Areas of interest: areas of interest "Industrial"
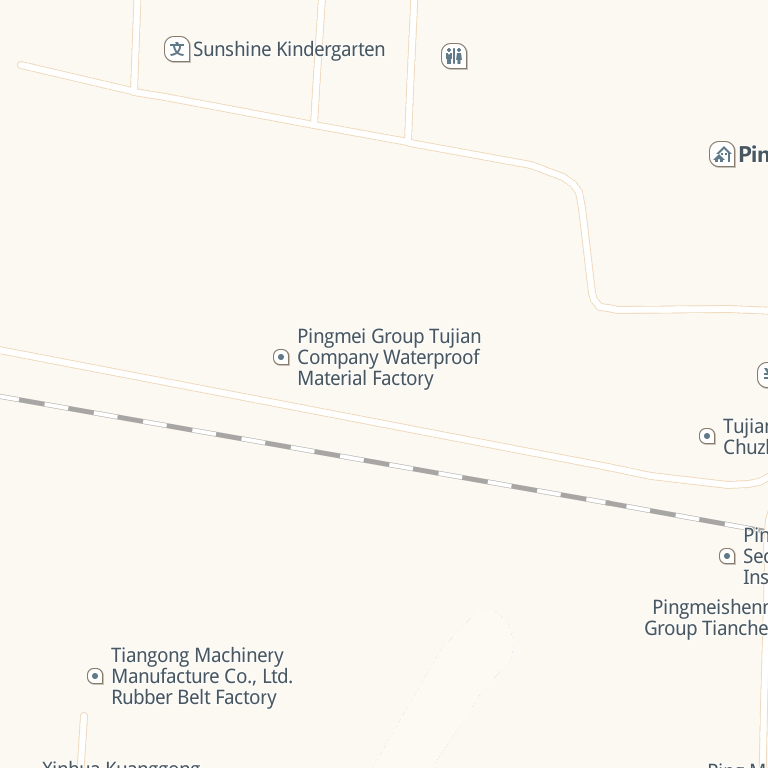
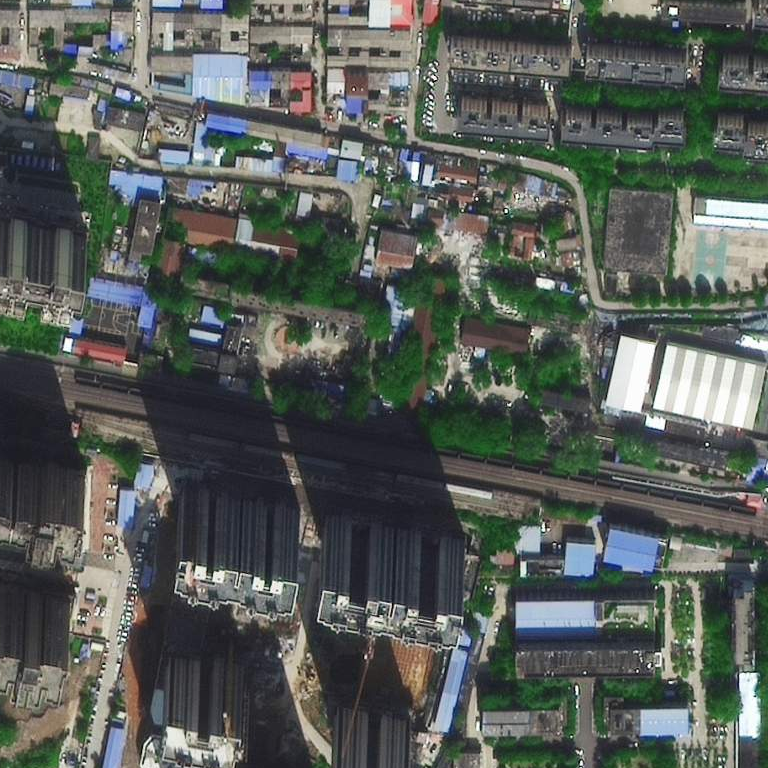